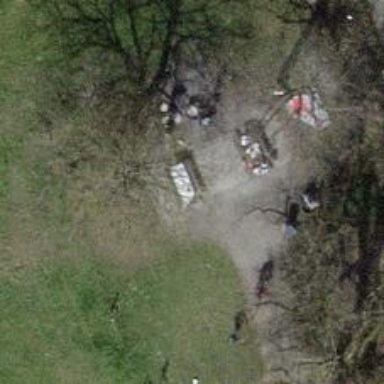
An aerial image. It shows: Picnic site for tourists.